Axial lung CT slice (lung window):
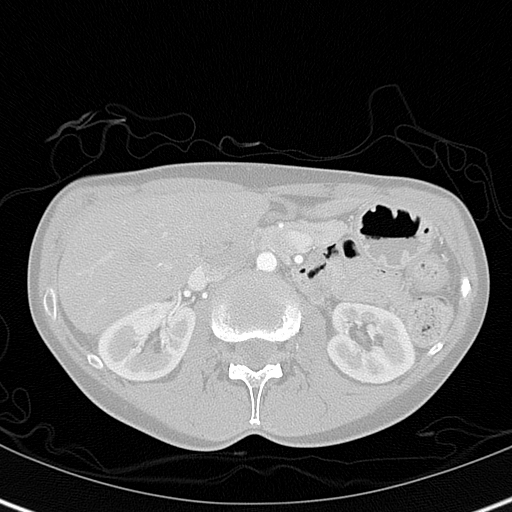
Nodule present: no